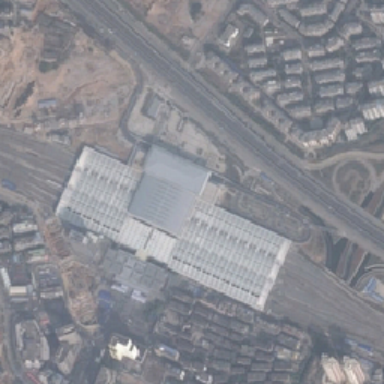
The color of the station is gray .